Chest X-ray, AP view. Patient: 20 years old, sex M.
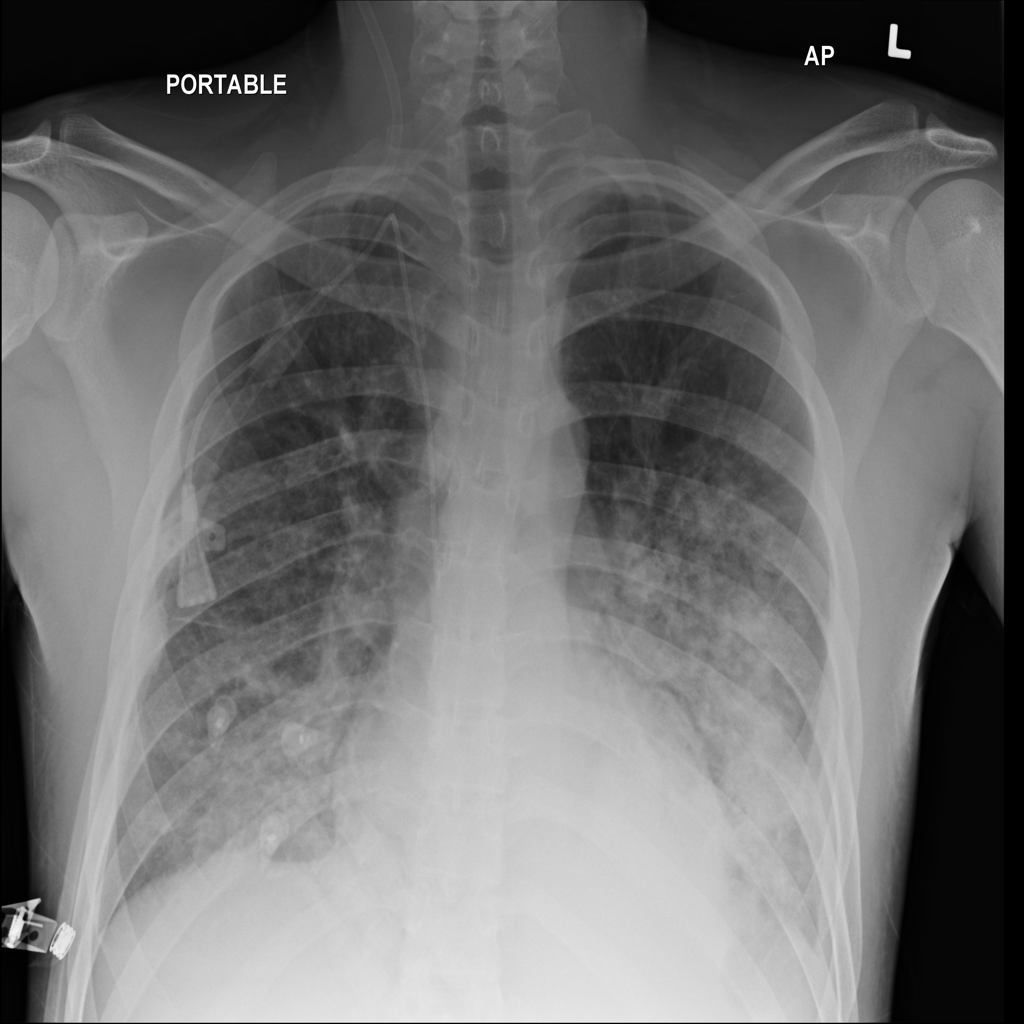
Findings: Edema, Infiltration, Nodule